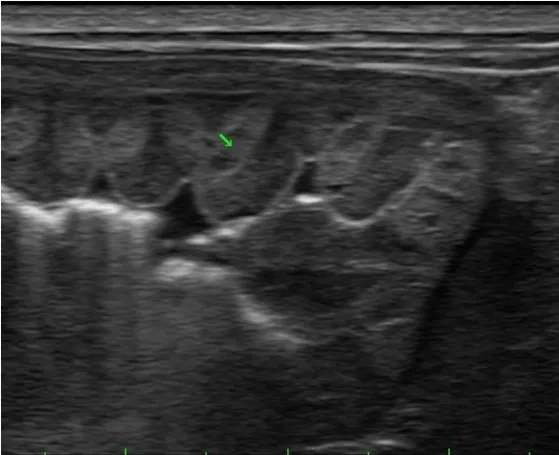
Ultrasonographic view of the stomach, showing mucosal thickening and anechoic cysts in the gastric wall.
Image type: radiology (ultrasound)